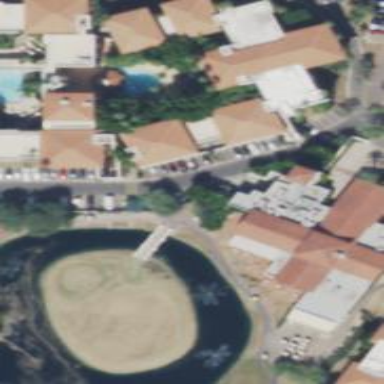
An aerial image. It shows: Path for both road and golf.